Field crop: maize
Growth stage: 2
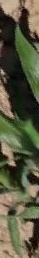
Species: maize